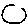
Label: moon